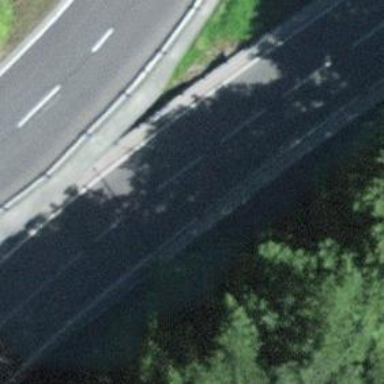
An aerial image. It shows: Tertiary road on asphalt surface crossing over bridge.